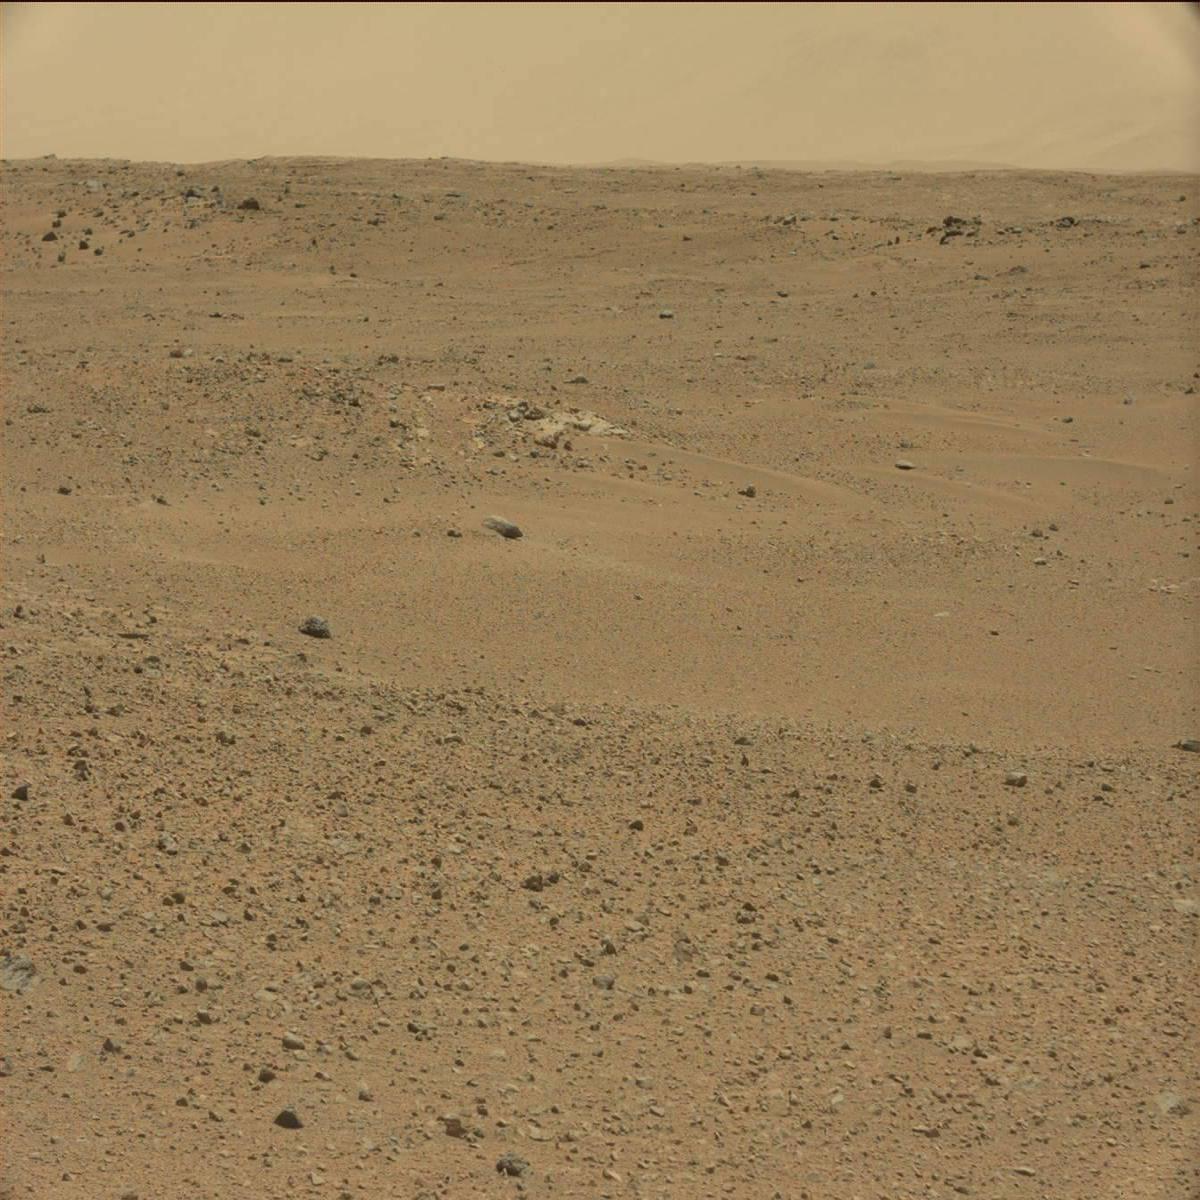
Terrain classes present: Bedrock, Ridge, Sand / Soil, Sky